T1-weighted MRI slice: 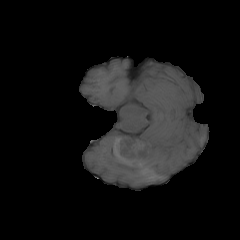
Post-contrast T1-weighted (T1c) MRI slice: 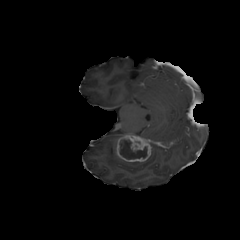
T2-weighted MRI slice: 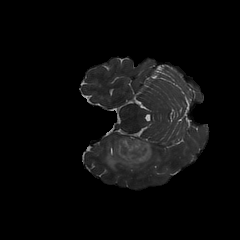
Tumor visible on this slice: yes